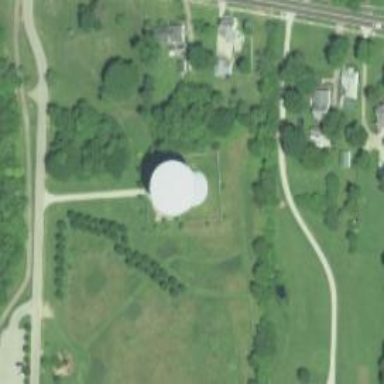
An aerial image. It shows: Water tower that is man-made.